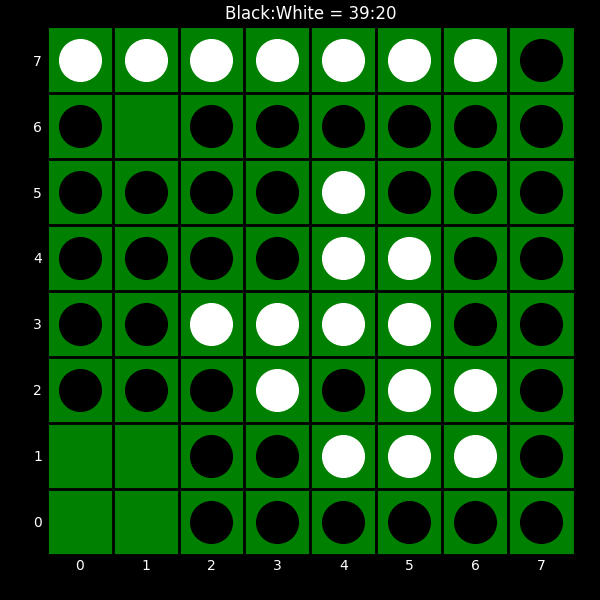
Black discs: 39
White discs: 20